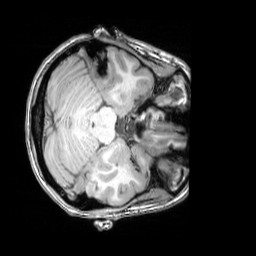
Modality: T1w
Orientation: axial
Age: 31
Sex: female
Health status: ill
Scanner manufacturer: siemens
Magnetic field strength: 3 T
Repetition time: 1.75 s
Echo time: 0.00418 s